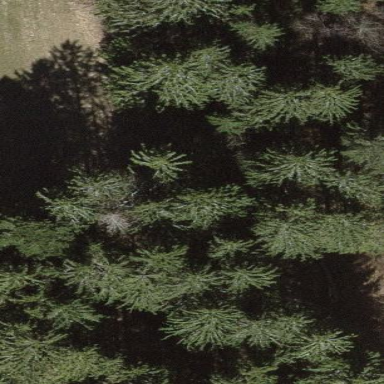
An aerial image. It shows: Forest dominated by needle-leaved trees.